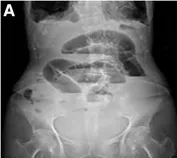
Preoperative vertical radiographs of the abdomen showing the small bowel obstruction.
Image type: radiology (x_ray)